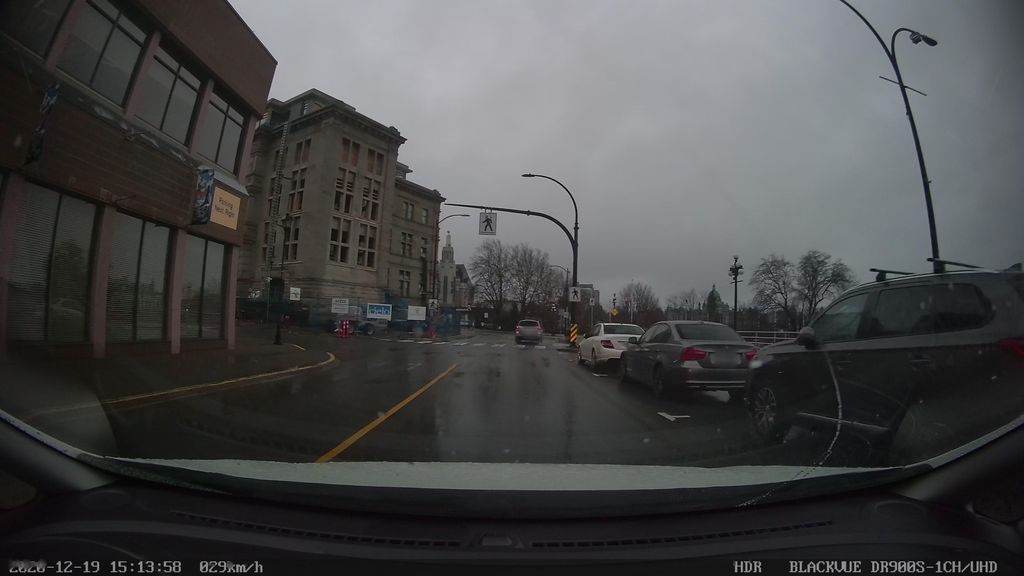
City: victoria